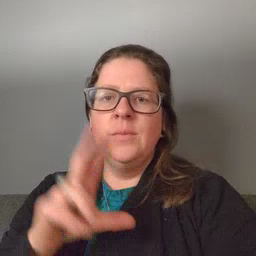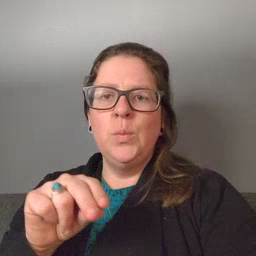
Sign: no